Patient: sex M, age 60
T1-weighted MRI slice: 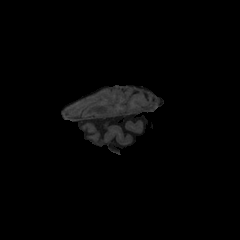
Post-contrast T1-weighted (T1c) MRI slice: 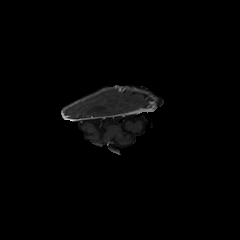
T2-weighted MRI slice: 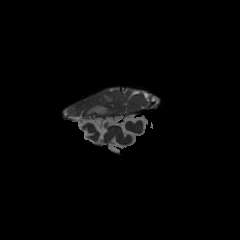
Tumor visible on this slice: yes
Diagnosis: Glioblastoma, IDH-wildtype
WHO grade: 4